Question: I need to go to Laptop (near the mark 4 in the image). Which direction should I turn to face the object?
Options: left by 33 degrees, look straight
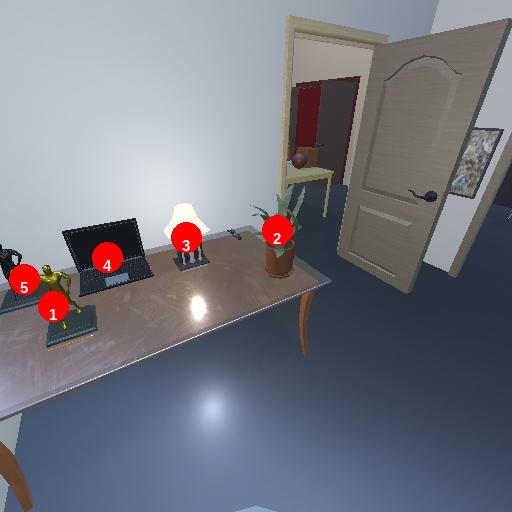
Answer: left by 33 degrees